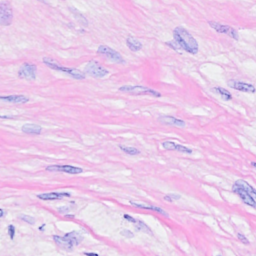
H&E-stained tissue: Breast